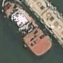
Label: Towing_vessel